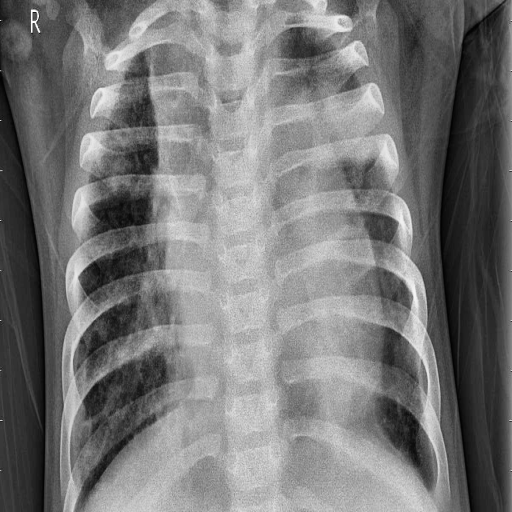
Finding: PNEUMONIA